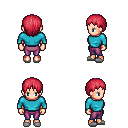
a pixel art fantasy rpg character, female body template, human, light skin, teal long-sleeve shirt, magenta pants, ruby red plain hairstyle, white slippers, four views (front, back, left, right), 2x2 character sprite sheet, small pixel art, hard edges, no anti-aliasing